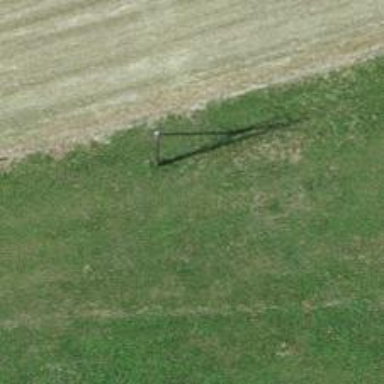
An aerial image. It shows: Power pole.